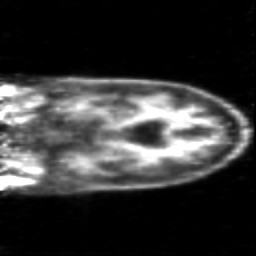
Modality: PET
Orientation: coronal
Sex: female
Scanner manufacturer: siemens